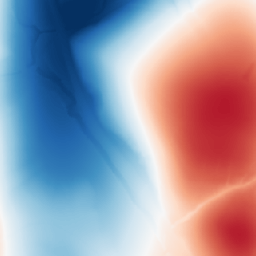
Category: trend_removal
Decomposition family: polynomial
Decomposition parameters: degree: 3
Upsampling method: nearest
Upsampling parameters: scale: 4
Upsampling scale: 4